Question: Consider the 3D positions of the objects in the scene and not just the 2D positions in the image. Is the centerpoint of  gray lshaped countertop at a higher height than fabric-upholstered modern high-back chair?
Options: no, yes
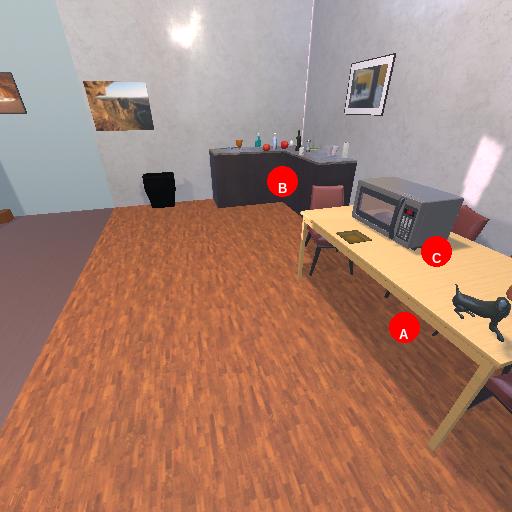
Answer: no